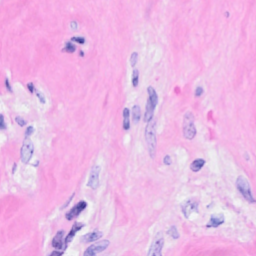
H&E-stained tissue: Breast